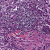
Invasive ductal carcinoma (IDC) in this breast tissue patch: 1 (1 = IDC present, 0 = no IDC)